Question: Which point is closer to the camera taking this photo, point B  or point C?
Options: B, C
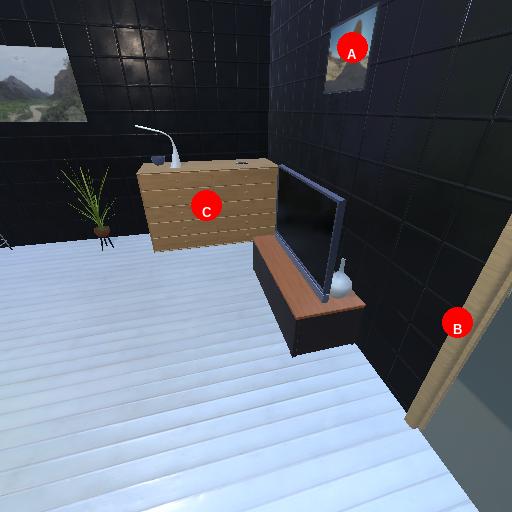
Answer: B